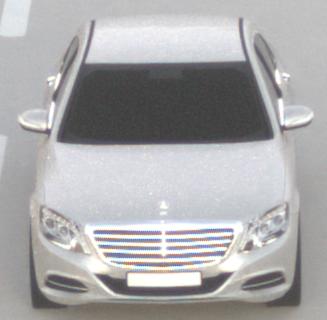
Make: Mercedes-Benz
Model: S 400 HYBRID
Detailed model: S-Class (222) Limousine
Model produced from: 2013/05
Model produced until: 2015/04
Doors: 4
Color: white
Road condition: dry road
Daytime: sunrise or sunset
Contrast: low contrast